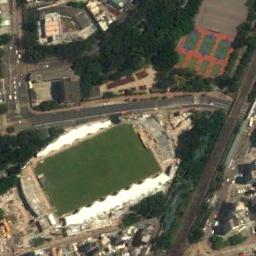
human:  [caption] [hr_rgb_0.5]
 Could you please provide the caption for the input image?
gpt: There are some roads next to the stadium .

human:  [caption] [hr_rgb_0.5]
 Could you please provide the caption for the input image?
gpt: The stadium is next to some buildings and trees .

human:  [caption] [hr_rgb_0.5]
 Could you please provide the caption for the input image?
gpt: This oval stadium has dense residential areas on three sides .

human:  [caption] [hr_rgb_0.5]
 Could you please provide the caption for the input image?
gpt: The square stadium is surrounded by vegetation and roads, With many buildings next to it .

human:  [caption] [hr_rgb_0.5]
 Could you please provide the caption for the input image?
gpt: There are some green trees and buildings beside the stadium .